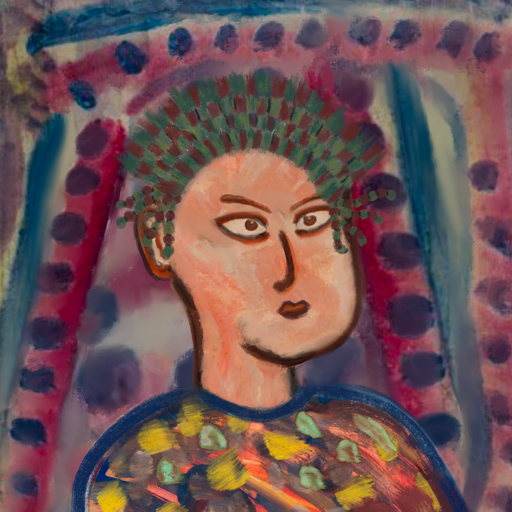
Background: HillGirl, Head And Neck Side: Roy_Bahadur, Face Side: Roy_Bahadur, Bust: Mother_And_Son_Mother, Hair Side: Blank, Head Accessory: After_Raid_Crown, Second Necklace: Blank, Necklace: Blank, Baby: Blank